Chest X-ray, PA view. Patient: 70 years old, sex F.
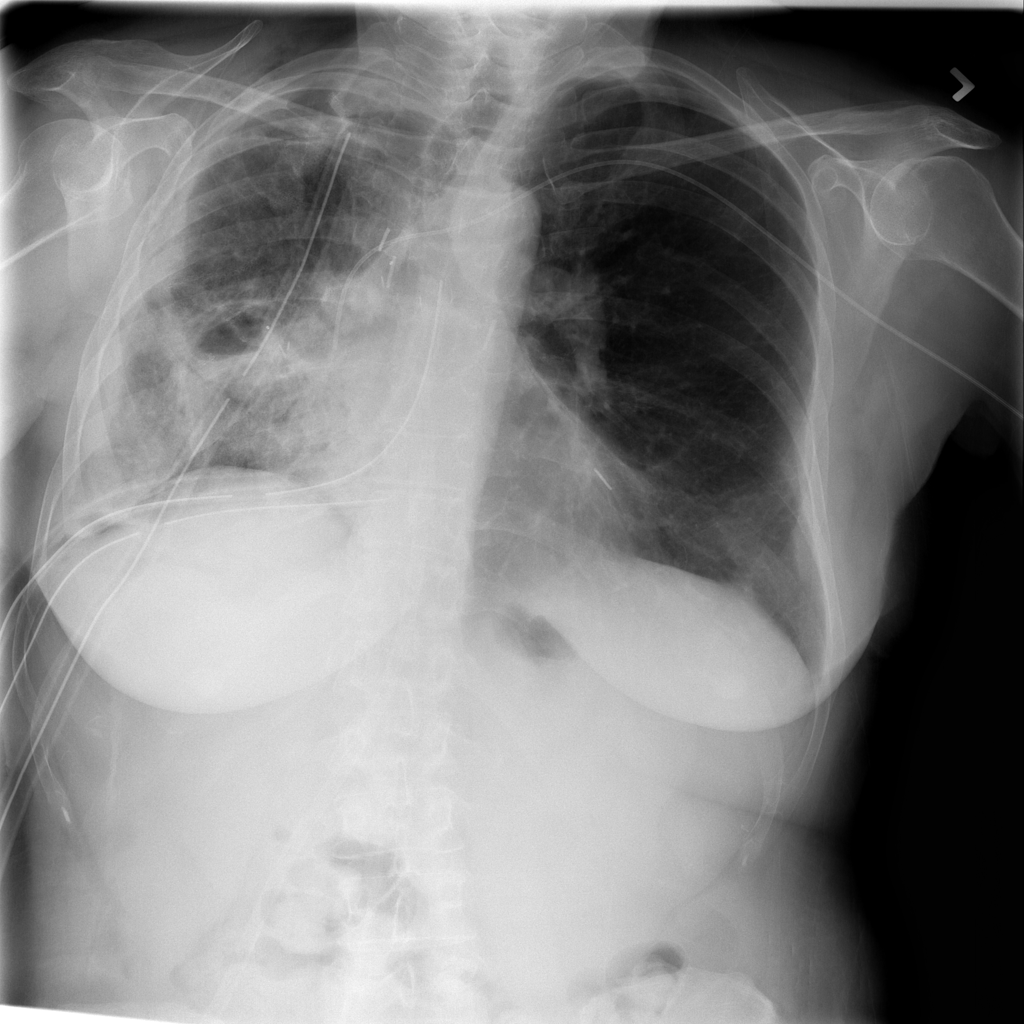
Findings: Pleural_Thickening